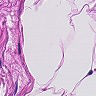
Metastatic tissue present: no